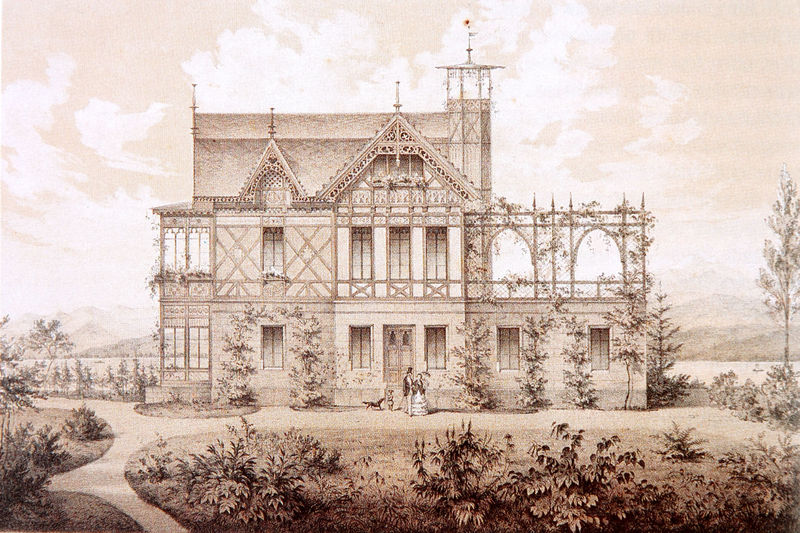
Titel: Villa Brune ("Zum Spiegler"), Lindau, Ansicht von N
Künstler: Anton Harrer
Standort: Lindau
Institution: Stadtmuseum
Schlagwörter: baum, blätter, himmel, mann, wasser, weiß, wolken, bäume, fluss, grün, landschaft, menschen, see, braun, fenster, frau, grau, hell, hintergrund, holz, jahrhundertwende, licht, schwarz, skizze, strasse, terasse, tür, zeichnung, anlage, dach, gebäude, gras, haus, hund, park, rasen, rosen, rot, schirm, schloss, sonnenschirm, weg, wiese, zaun, zylinder, alt, architektur, stein, hügel, natur, büsche, gebüsch, gewässer, pfad, sträucher, wege, reich, familie, kind, paar, spitzen, pflanze, pflanzen, england, anhöhe, boot, turm, garten, ranken, balkon, biegung, fassade, berge, gebirge, giebel, allee, graphik, hof, sepia, figuren, romantik, verzierung, bögen, pärchen, eingang, erker, ruine, veranda, türmchen, kohle, schwarz weiß, radierung, stich, fichte, tanne, villa, ehepaar, efeu, anwesen, landhaus, rötlich, beet, beete, stauden, fachwerk, historismus, grünfläche, viktorianisch, gaube, wetterfahne, himel, kupferstich, spalier, streben, rötel, laube, schnitzwerk, wintergarten, hügelkette, bewuchs, zeichung, vill, sommerfrische, wetterhahn, gartenseite, holzverzierung, kletterpflanzen, schlösschen, pergola, biedermaier, aussichtsplattform, landvilla, lle, pfarde, raar, spatziergang, victorianisch, starnberg, rankwerk, 19. jahrhundert, treillage, sanftes kolorit, lustwandelndes paar, wintergärtne, weolen